Aerial crown-view tile of a tropical tree (Barro Colorado Island, Panama), acquired 20250616:
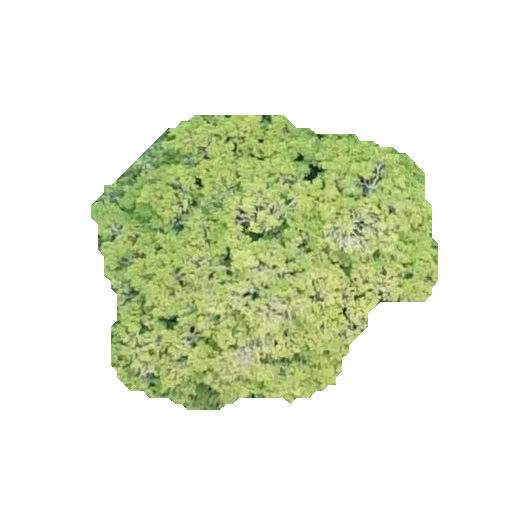
Species: Sapium glandulosum
GBIF accepted scientific name: Sapium glandulosum
Crown area: 110.907 m²